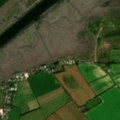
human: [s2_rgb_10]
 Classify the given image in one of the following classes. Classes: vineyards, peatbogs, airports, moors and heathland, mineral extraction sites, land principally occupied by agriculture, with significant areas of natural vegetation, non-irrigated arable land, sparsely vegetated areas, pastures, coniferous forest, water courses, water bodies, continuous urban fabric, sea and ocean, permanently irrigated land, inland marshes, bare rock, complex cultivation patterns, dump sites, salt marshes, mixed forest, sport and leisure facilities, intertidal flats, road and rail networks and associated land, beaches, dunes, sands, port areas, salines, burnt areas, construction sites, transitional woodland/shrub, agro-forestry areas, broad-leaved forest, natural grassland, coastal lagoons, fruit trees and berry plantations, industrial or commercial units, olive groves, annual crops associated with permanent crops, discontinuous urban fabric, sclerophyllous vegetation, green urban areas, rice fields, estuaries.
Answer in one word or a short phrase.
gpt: non-irrigated arable land, pastures, mixed forest, salt marshes, intertidal flats, water courses